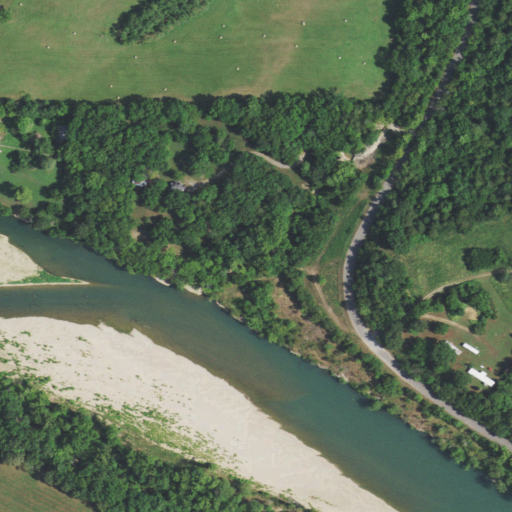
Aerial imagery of valley in Oklahoma named Tully Hollow containing deciduous forest, pasture, open water, open development, barren land, mixed forest, herbaceous wetlands, grassland, low intensity development, and woody wetlands